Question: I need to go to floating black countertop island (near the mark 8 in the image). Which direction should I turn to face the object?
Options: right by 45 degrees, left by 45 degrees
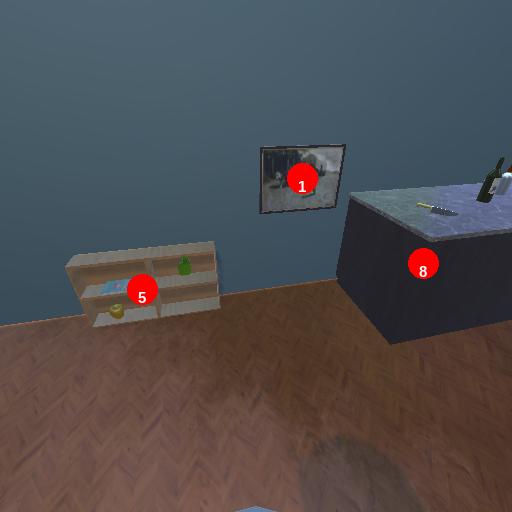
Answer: right by 45 degrees